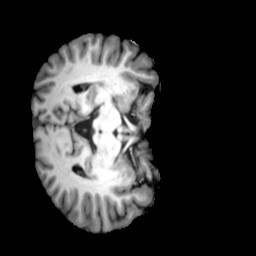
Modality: T1w
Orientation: axial
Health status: ill
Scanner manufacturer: siemens
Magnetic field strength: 3 T
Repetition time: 2 s
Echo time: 0.00303 s